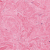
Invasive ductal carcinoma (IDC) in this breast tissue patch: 0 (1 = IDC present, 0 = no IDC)